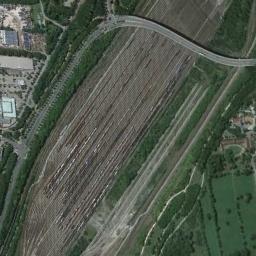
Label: railway